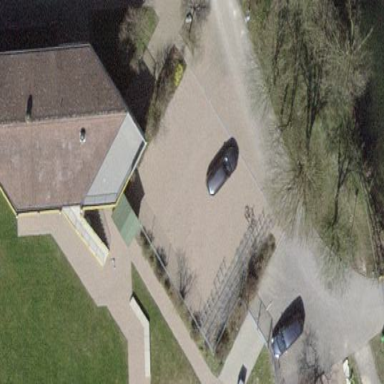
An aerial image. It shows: Bicycle parking area.